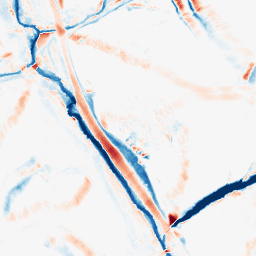
Category: morphological
Decomposition family: morphological_diamond
Decomposition parameters: operation: average
radius: 10
Upsampling method: sinc_blackman
Upsampling parameters: scale: 2
kernel_size: 16
Upsampling scale: 2